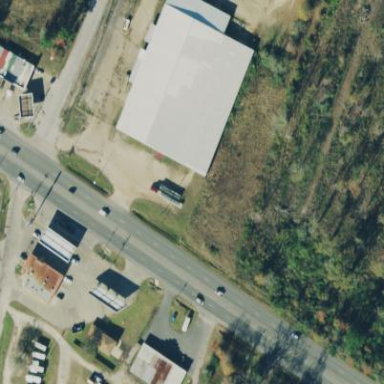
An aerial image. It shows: Trading shop located within building.